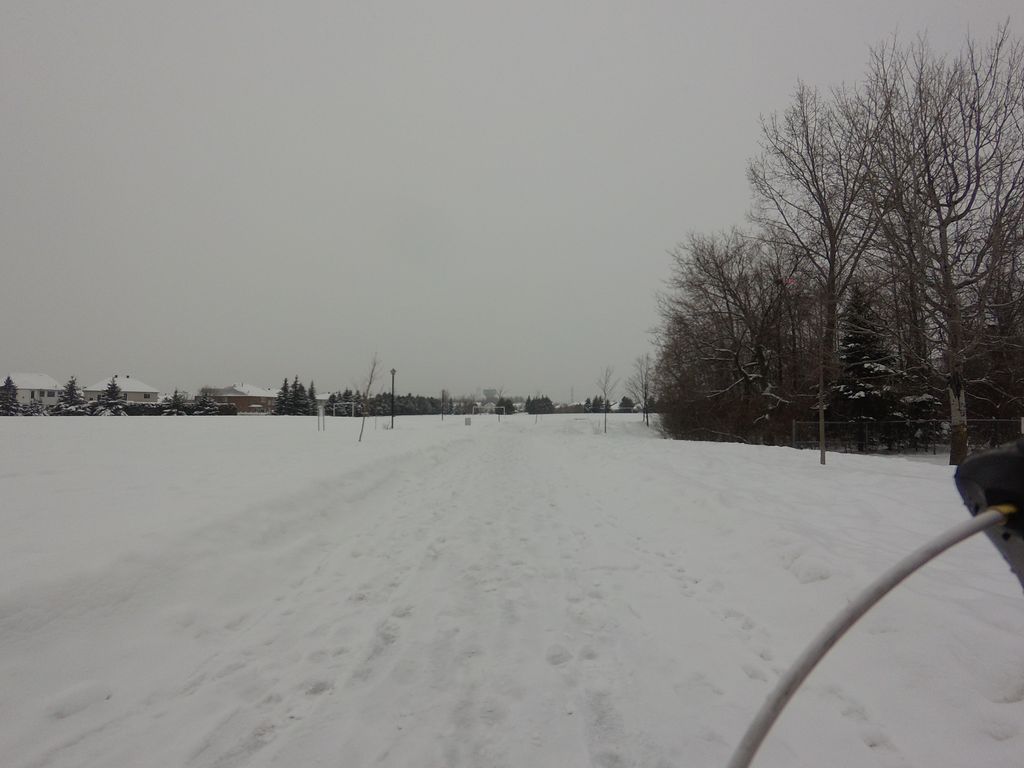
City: ottawa-gatineau